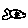
Label: fish